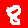
Digit: 8